Question: I have one div which contains an ul tag and a span tag to creat my justified horizontal navbar.
The second span is an hidden span because i wanna the text of the first span is justified.
So, the problem i have now that, the parent div'height is larger than his children's height.
'''
<div id="div1">
<ul id="span1">
<li>ABC</li>
<li>DEF</li>
<li>GHI</li>
<li>JKL</li>
</ul>
<span id="span2"></span>
</div>
'''
'''
#div1 {
background-color: red;
margin: 0;
padding: 0;
text-align: justify;
height: 15px;
}
#div1 ul#span1 {
display: inline;
background-color: blue;
}
#div1 ul#span1 li {
display: inline-block;
}
#div1 #span2 {
display: inline-block;
width: 100%;
height: 0px;
background-color: green;
}
'''
<URL>
Any suggestions? Thanks!
Another question: I want to add a separate circle between two words like that:
How can i do? Thanks!!!
: For my first question, thanks for @Leth0_, i've just changed height = 15px and it worked. Please give me some suggestions for my second question! THANKS!!
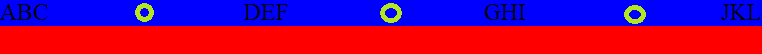
Answer: You could try manually setting the height, try adding...
'height:20px' to the parent.